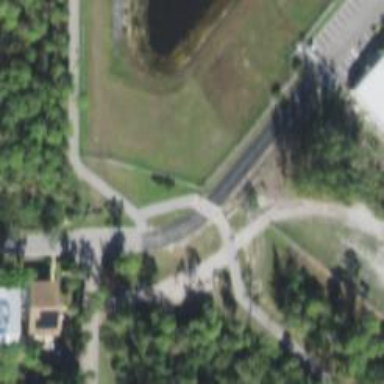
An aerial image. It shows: Unmarked crossing on cycleway road.